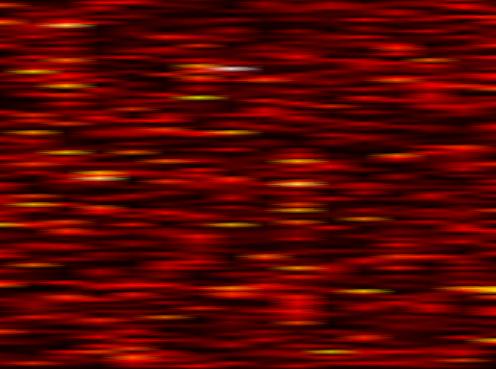
Label: UFMC